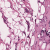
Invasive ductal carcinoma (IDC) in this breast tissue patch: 1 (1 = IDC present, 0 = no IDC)